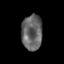
Tissue: skin
Cell type: T cells
Senescence score: 0.2773
Nuclear area (px): 719
Mean DAPI intensity: 100.559